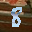
Label: 8